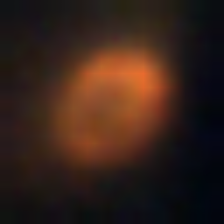
Taxon: NanoPlankton
Group: Other